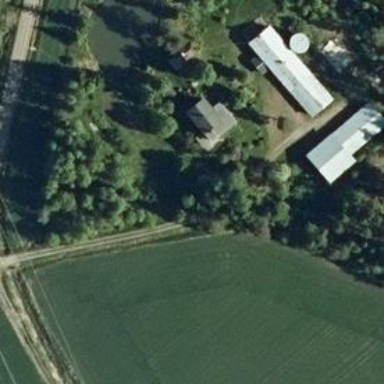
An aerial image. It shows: Farm.